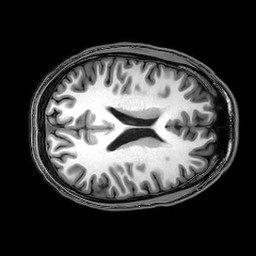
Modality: T1w
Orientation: axial
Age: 20
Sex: male
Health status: healthy
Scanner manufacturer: philips
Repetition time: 0.008218 s
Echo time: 0.00378 s